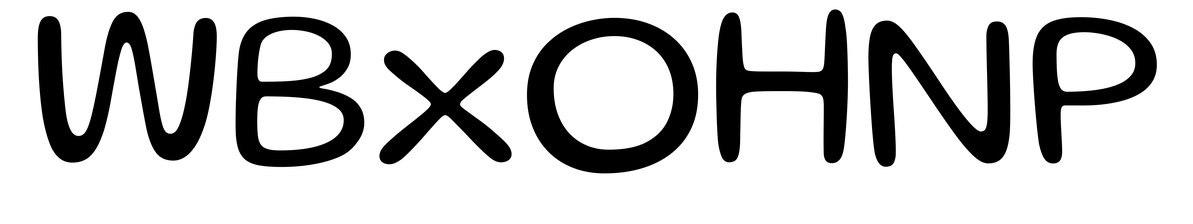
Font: Gluten_Light